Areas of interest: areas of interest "Home Furnishing and Building Materials Market"
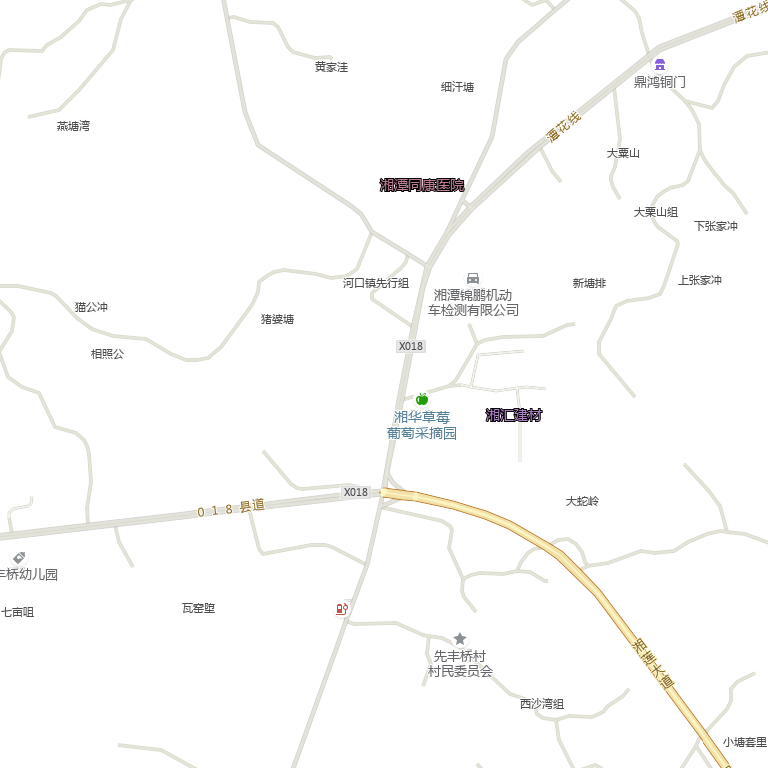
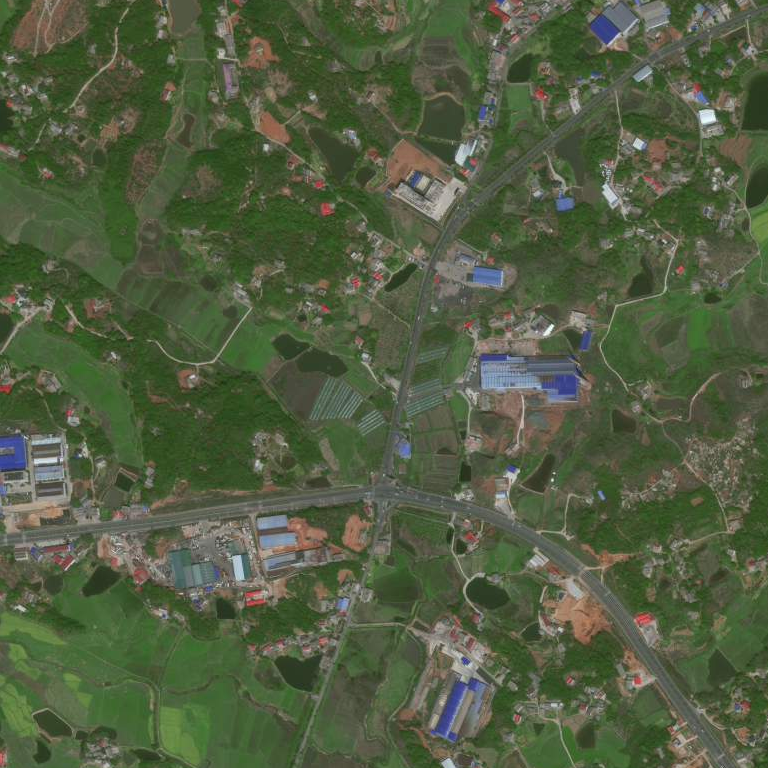